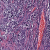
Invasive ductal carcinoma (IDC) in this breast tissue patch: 0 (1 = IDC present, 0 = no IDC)